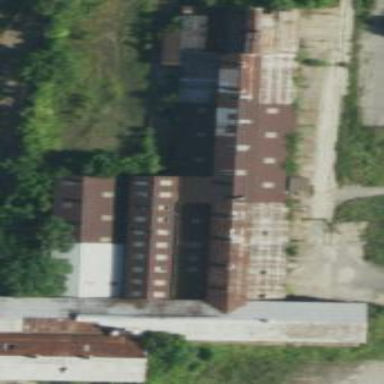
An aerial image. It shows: Industrial building.